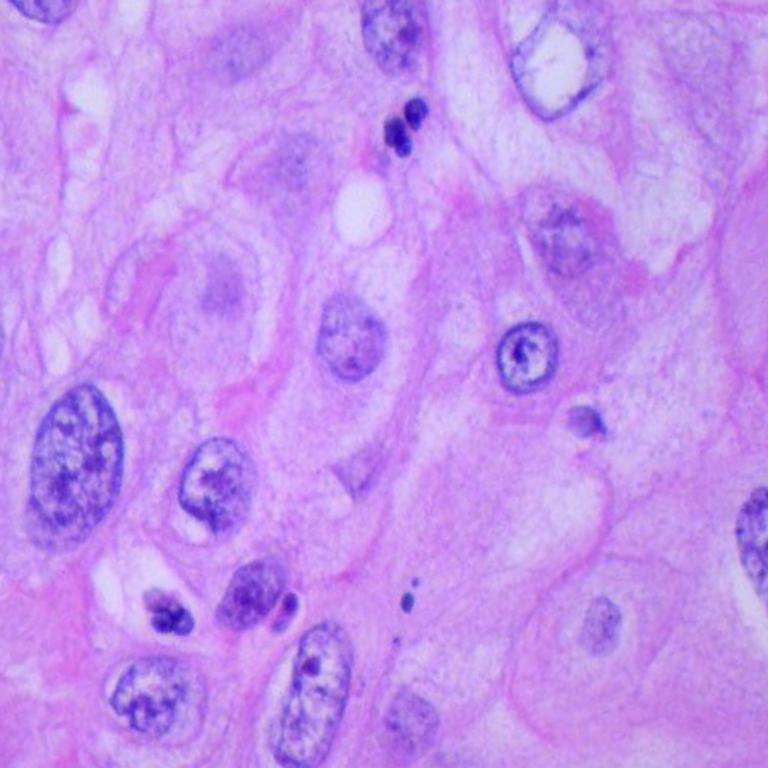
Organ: lung
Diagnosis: squamous carcinomas